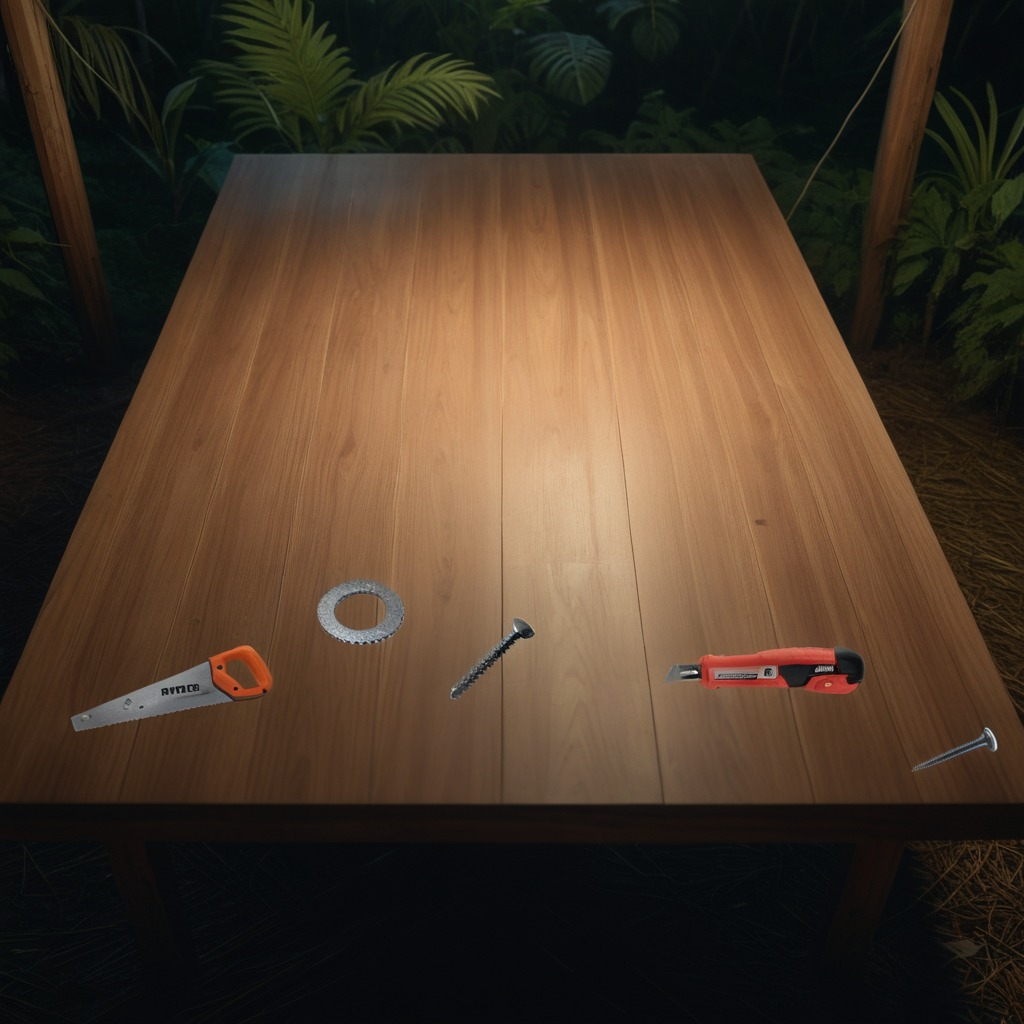
A utility knife, a flat metal washer, a metal machine screw, an iron nail, and a handheld metal saw are lying on a wooden table inside a jungle field workshop tent at night.